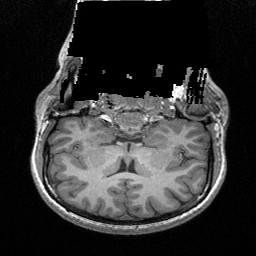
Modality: T1w
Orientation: sagittal